Interaction volume radius: 5 \u00c5
Interaction volume height: 30 \u00c5
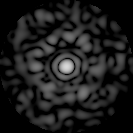
Disorder parameter: 0.8465